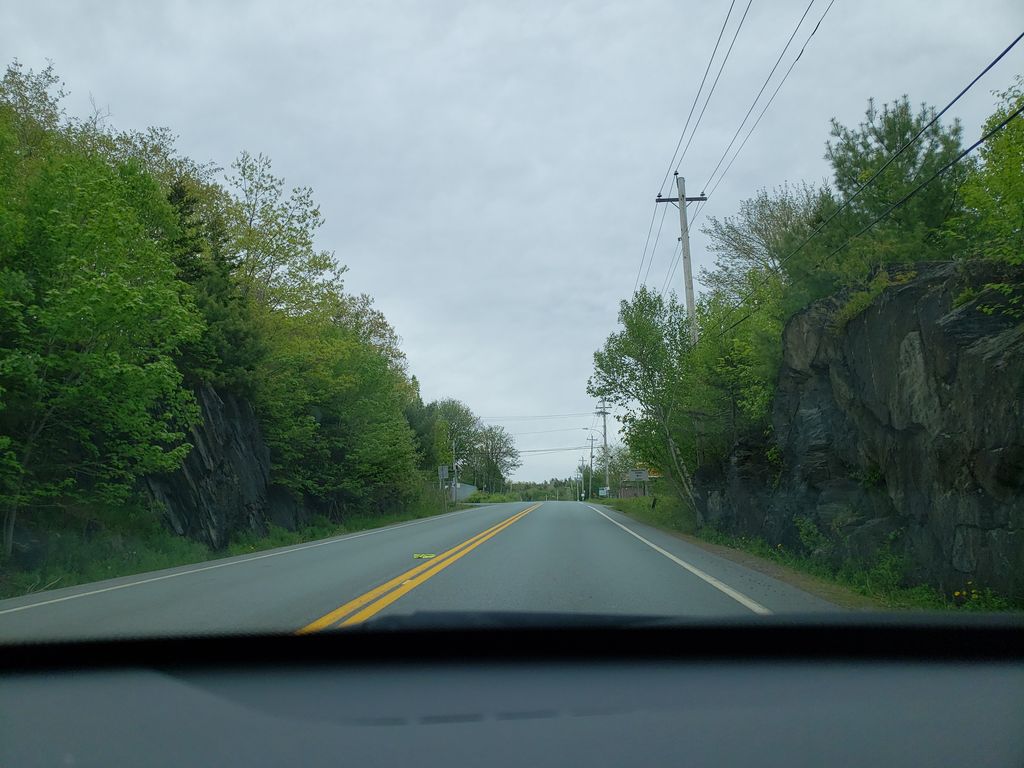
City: halifax